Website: macys
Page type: gifting
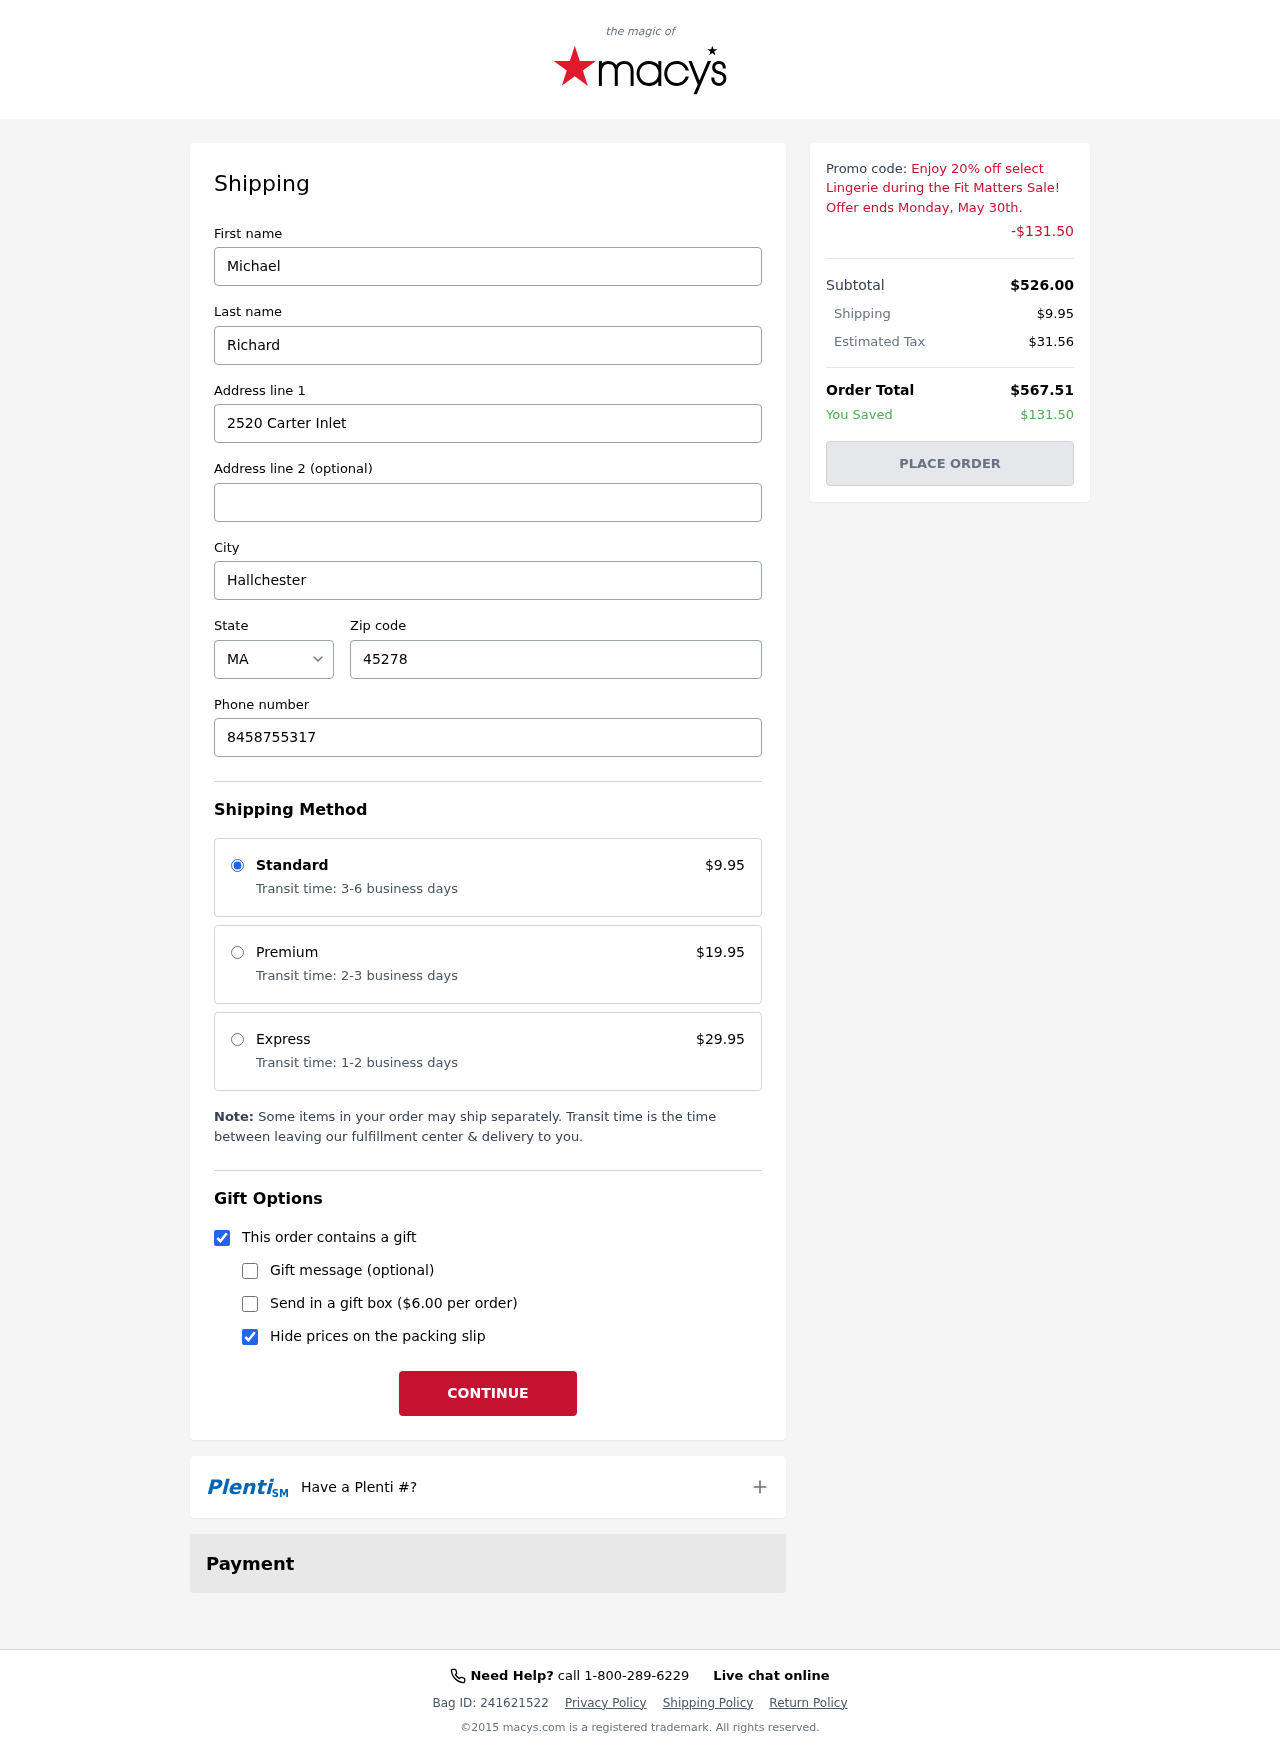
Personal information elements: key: PII_CITY
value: Hallchester
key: PII_FIRSTNAME
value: Michael
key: PII_LASTNAME
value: Richard
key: PII_PHONE
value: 8458755317
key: PII_POSTCODE
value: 45278
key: PII_STATE_ABBR
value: MA
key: PII_STREET
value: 2520 Carter Inlet
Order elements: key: ORDER_SHIPPING_COST
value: $9.95
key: ORDER_DISCOUNT
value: -$131.50
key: ORDER_SUBTOTAL
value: $526.00
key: ORDER_TAX
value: $31.56
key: ORDER_TOTAL
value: $567.51
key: ORDER_SAVINGS
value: $131.50